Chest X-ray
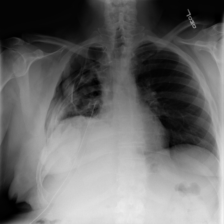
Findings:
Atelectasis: negative
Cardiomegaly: negative
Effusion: negative
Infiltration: negative
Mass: negative
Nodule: negative
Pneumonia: negative
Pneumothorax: negative
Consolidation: negative
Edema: negative
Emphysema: negative
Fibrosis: negative
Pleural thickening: negative
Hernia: negative